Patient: sex M, age 53
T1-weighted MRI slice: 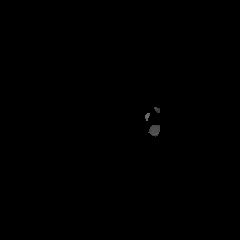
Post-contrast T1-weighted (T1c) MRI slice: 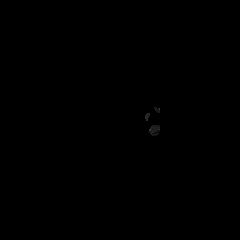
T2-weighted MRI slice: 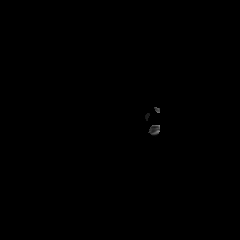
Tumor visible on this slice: no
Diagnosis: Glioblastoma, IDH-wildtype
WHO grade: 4